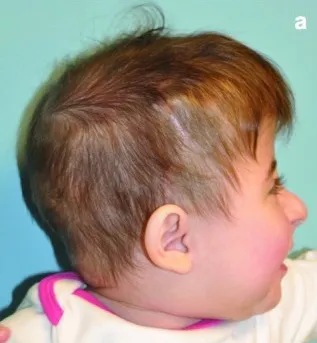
Clinical.
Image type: medical_photograph (skin_photograph)